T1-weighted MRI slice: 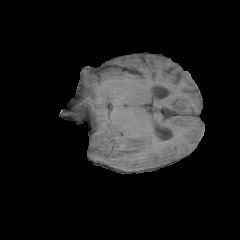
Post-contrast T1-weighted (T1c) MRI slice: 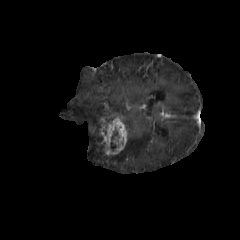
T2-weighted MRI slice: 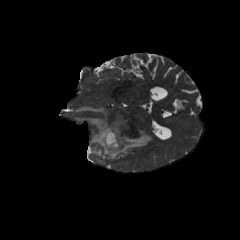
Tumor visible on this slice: yes